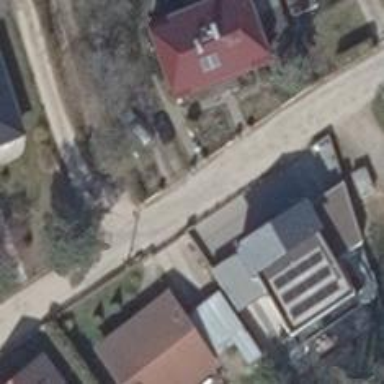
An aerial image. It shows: Driveway.